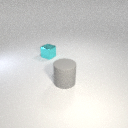
large gray rubber cylinder to the right of small cyan metal cube